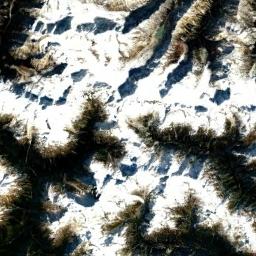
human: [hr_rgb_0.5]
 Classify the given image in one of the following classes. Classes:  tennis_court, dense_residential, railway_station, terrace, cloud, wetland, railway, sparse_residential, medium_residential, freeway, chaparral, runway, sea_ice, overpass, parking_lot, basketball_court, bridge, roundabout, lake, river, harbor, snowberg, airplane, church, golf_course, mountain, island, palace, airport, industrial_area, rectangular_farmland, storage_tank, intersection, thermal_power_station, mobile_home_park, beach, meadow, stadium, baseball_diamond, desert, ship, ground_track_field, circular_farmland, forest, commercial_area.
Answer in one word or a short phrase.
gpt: snowberg